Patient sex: M
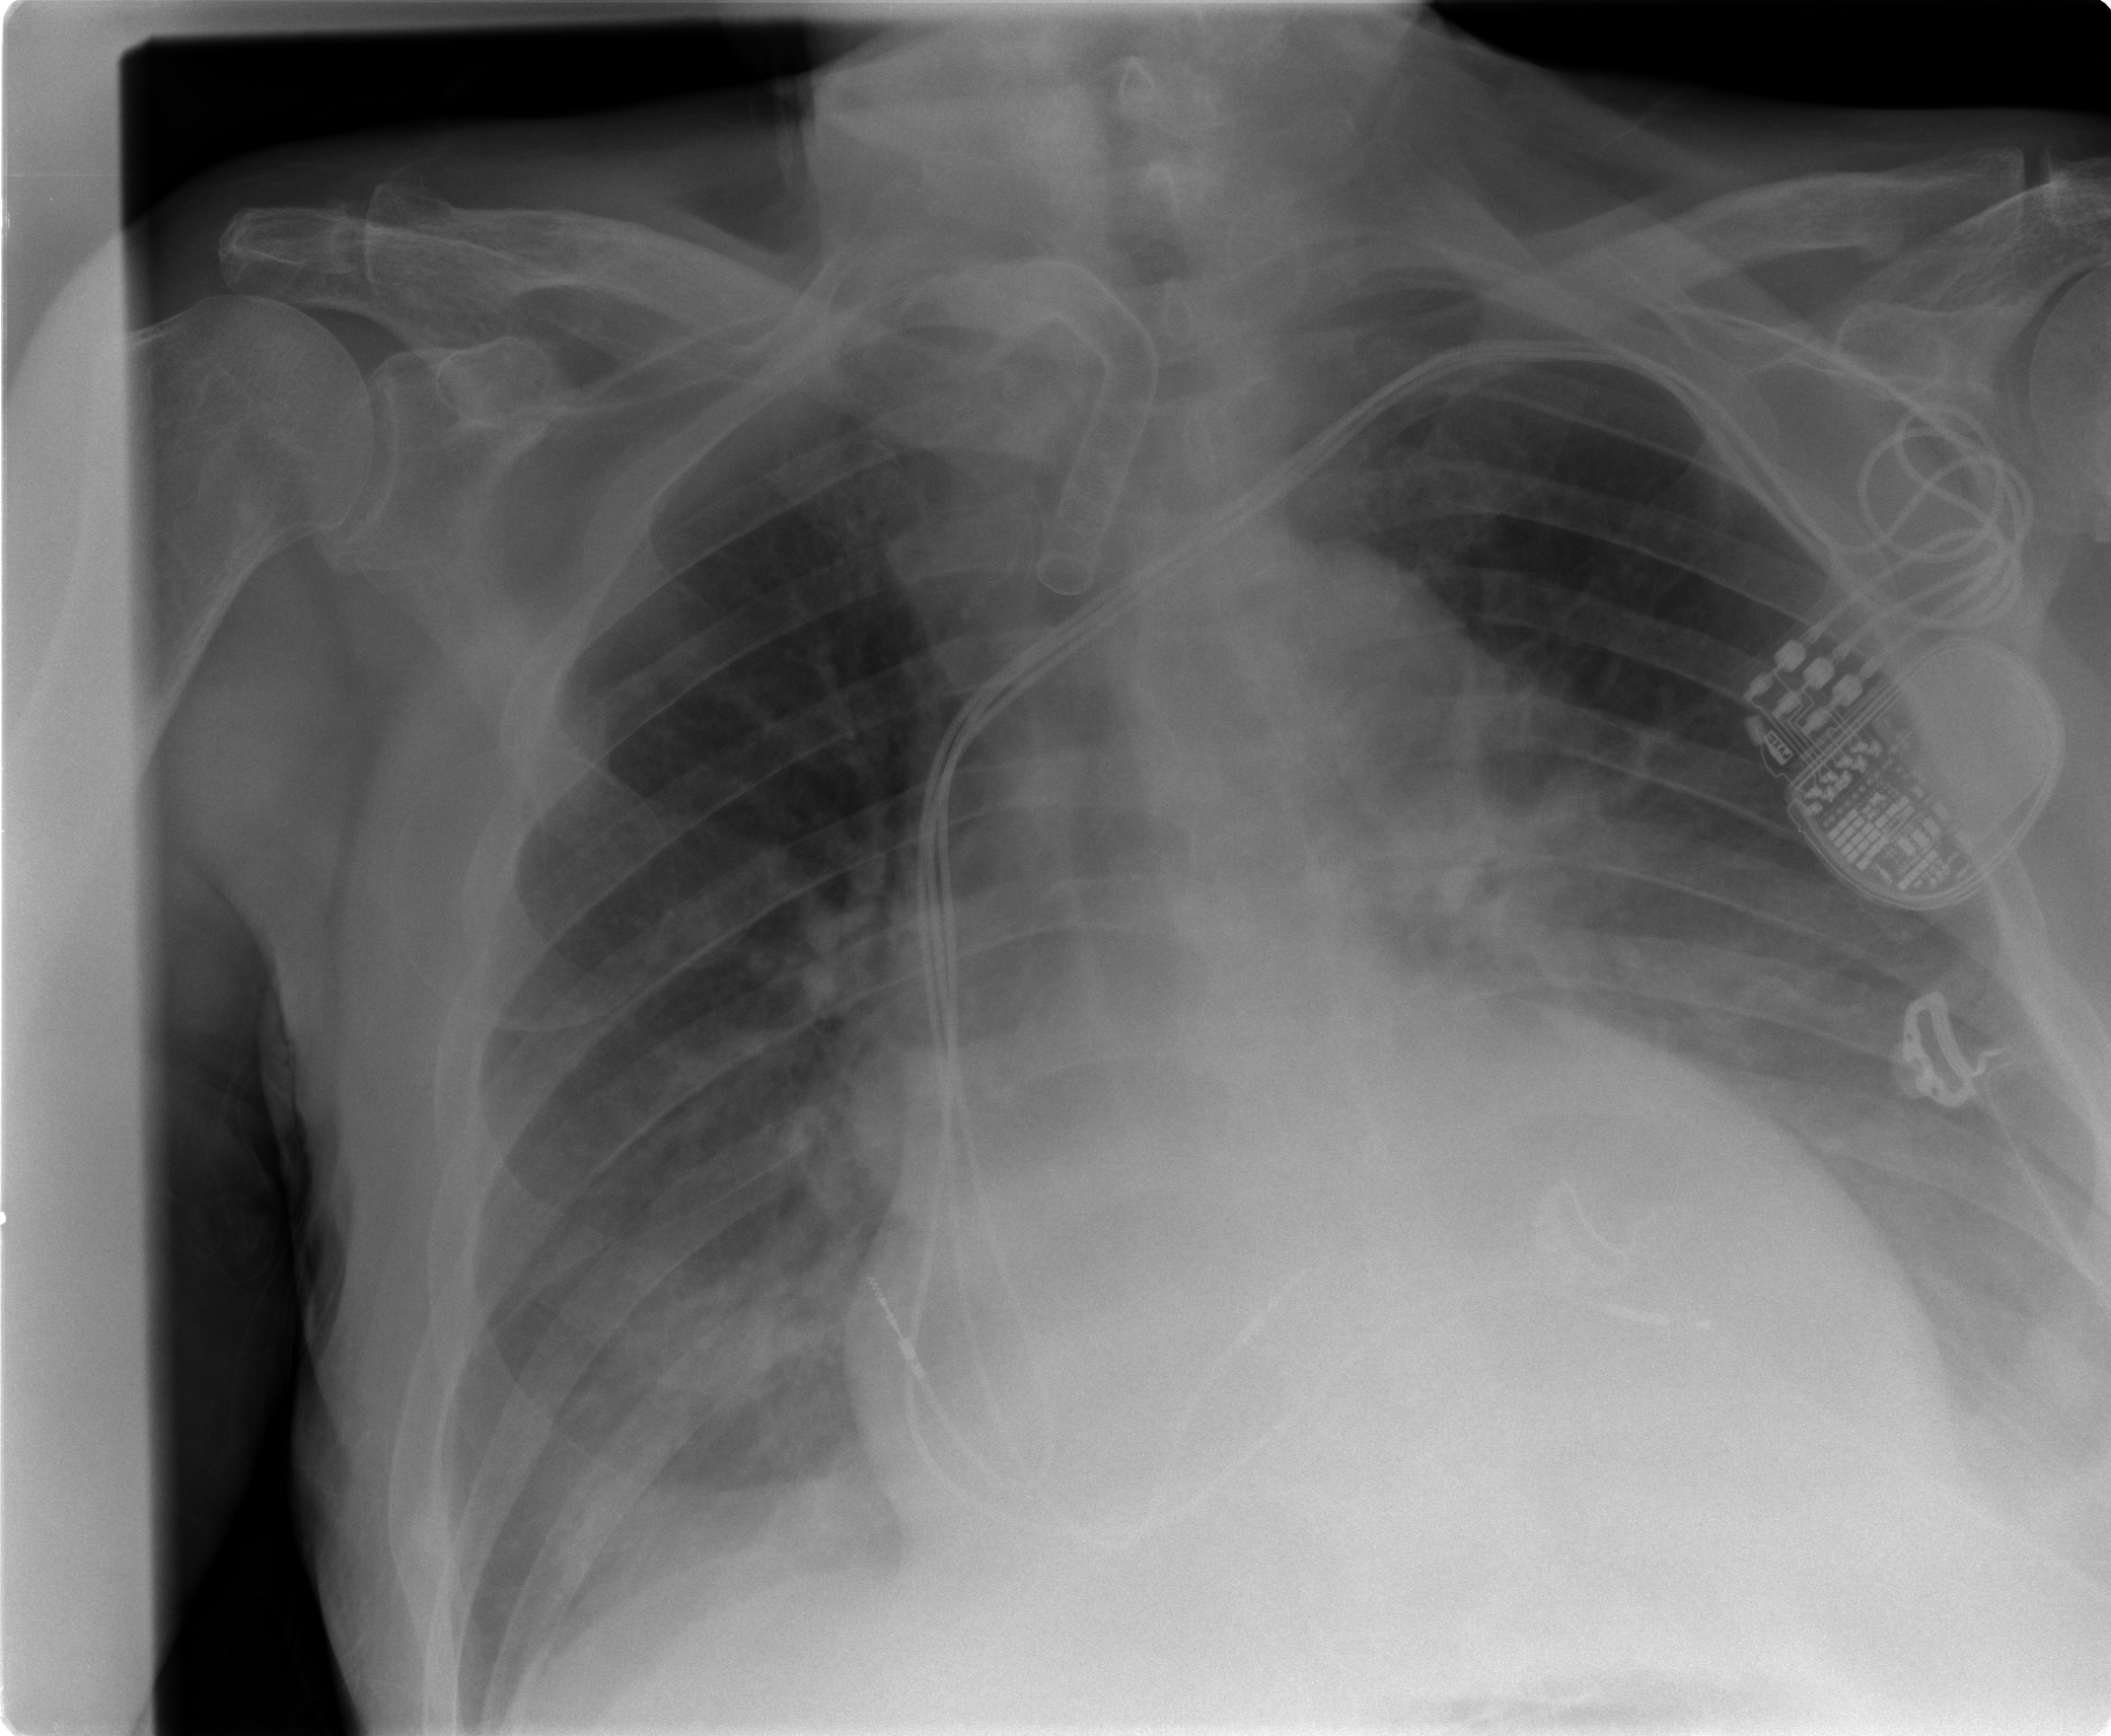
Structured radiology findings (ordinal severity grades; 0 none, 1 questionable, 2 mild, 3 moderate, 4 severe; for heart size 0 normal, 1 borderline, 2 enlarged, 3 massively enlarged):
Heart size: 2
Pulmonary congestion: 2
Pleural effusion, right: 0
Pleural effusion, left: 2
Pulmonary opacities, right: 0
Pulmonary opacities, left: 0
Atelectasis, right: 0
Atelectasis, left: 2